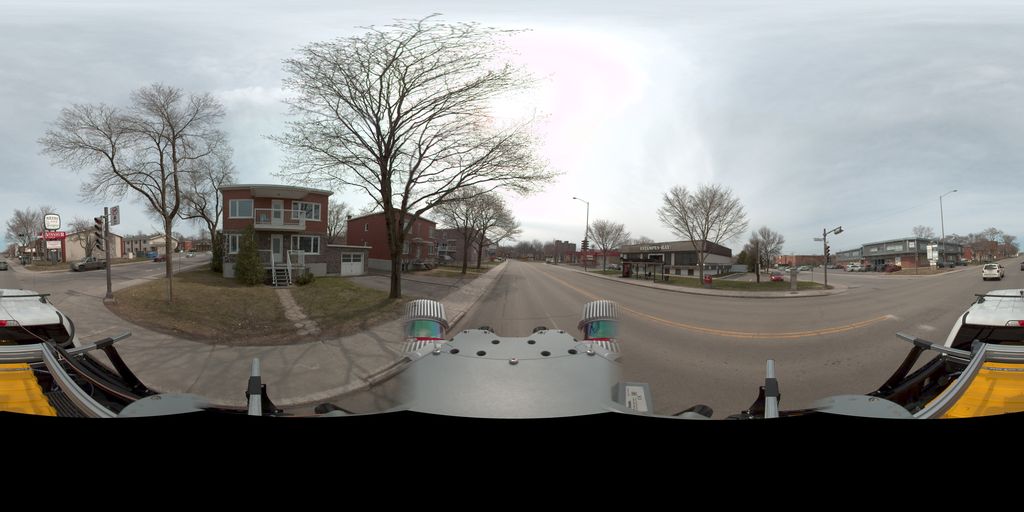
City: quebec_city